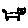
Label: cat